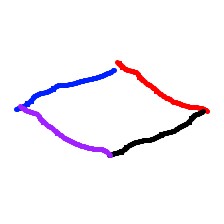
Shape: rhombus